Question: I'm writing a app that would take 9 snapshots of the map around an area when the user presses a button.
In loop, using this to move and save:
'''
map.moveCamera(CameraUpdateFactory.newLatLngZoom(new LatLng(mStartLat + (mMultiOffsetX + mWidth), mStartLng + (mMultiOffsetY + mHeight)), mZoom));
map.snapshot(this);
'''
and in onSnapshotReady:
'''
final String fileName = Environment.getExternalStorageDirectory().getAbsolutePath() + String.format("/test_maps/map_%f_%f.png", Double.valueOf(mStartLat + (mMultiOffsetX * mWidth)), Double.valueOf(mStartLng + (mMultiOffsetY * mHeight)));
FileOutputStream fos = new FileOutputStream(new File(fileName));
bmp.compress(CompressFormat.PNG, 0, fos);
'''
Unfortunately the map occasionally finished loading when the snapshot is taken, so you end up with:

So, is there any way to detect or set a listener for when the map view has finished loading?
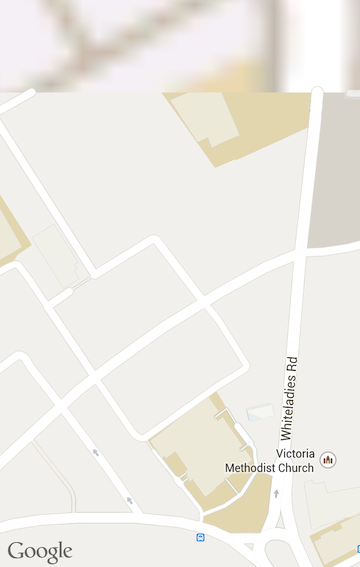
Answer: OnMapLoadedCallback doesn't fire until after the tiles on map are loaded. Only fires once so you'll have to call it nine times to take nine snapshots.
When you have a reference to the map set the call back.
'''
mMap.setOnMapLoadedCallback(this);
'''
When the onMapLoaded event fires take the snapshot.
'''
@Override
public void onMapLoaded() {
if (mMap != null) {
mMap.snapshot(this);
}
}
'''
See the documentation for further information: <URL>
Good Luck
****
Updates:
Status: Fixed
Labels: Fixed-Oct2013
Comment #3 on issue 5779 by schr...@google.com: Ability to be notified when the map is fully loaded/rendered
<URL>
A map loaded callback interface has been added in the latest release of the Google Maps Android API v2.
See the documentation for further information: <URL>
Thanks to everyone for starring issue 5779 and 61675
Danny117
**** edit ****
<URL>
The map update 13 causes a problem with google play services so you can't use the new OnMapLoadedCallback yet. You can compile against it but the map api generates an error message in the logcat Google Play services out of date. Requires <PHONE> but found <PHONE>
Brand new OnMapLoadedCallback
Updates:
Status: Fixed
Labels: Fixed-Oct2013
Comment #3 on issue 5779 by schr...@google.com: Ability to be notified when the map is fully loaded/rendered
<URL>
A map loaded callback interface has been added in the latest release of the Google Maps Android API v2.
See the documentation for further information: <URL>
Thanks to everyone for starring issue 5779.
Danny117
**** The following is deprecated *****
Looks like its a wait for update solution. I clicked the star for you as I was going to work on this feature in my own api v2 map.
edit***
This is the proposed new callback for when the map is rendered.
Everyone that visits please follow link and star this issue.
<URL>
*** previous snapshop callback will not be changed.
Everyone that visits please follow link and star this issue. <URL>
<URL>